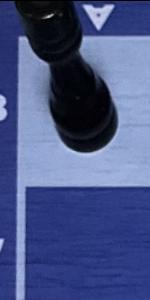
Label: Empty